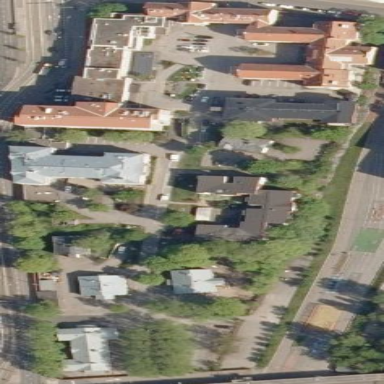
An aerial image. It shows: Block.